九年级 · 画法几何学
(本题 3 分)（2022$\cdot$浙江衢州$\cdot$九年级期末）如图, 在 $\triangle A B C$ 中, $A B=A C=\sqrt{5}$, $B C=4$, 按下列步骤作图: (1)以点 $A$ 为圆心, 适当的长度为半径作弧, 分别交 $A B$, $A C$ 于点 $E, F$, 再分别以点 $E, F$ 为圆心, 大于 $\frac{1}{2} E F$ 的长为半径作弧相交于点 $H$, 作射线 $A H$; (2) 分别以点 $A, B$ 为圆心, 大于 $\frac{1}{2} A B$ 的长为半径作弧相交于点 $M, N$, 作直线 $M N$, 交射线 $A H$ 于点 $O$; (3)以点 $O$ 为圆心, 线段 $O A$ 长为半径作圆. 则 $\odot O$ 的半径为 $(\quad)$
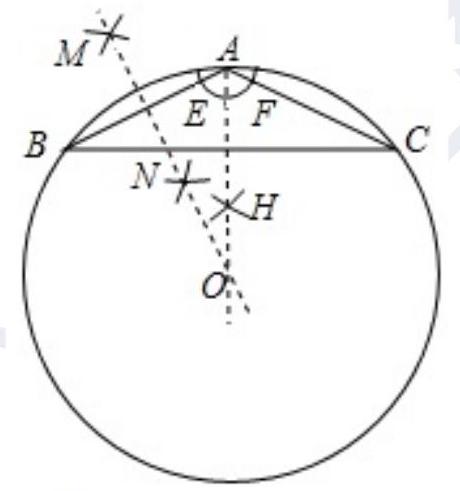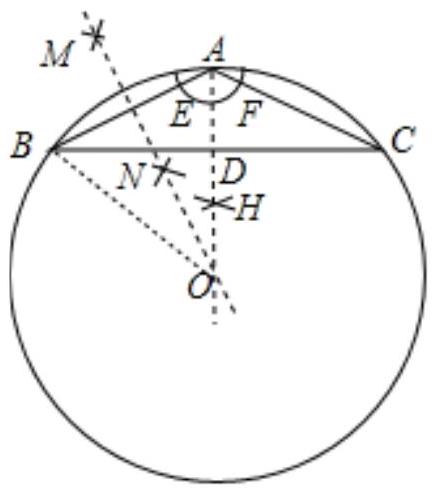
A. 2.5B. $\sqrt{5}$C. 2D. 5
答案: A
解析: A【解析】【分析】利用基本作图得到AO平分angleBAC,MN垂直平分AB，利用等腰三角形的性质得到AOperpBC,BD=CD=2,连接OB,如图,设odotO的半径为r,利用勾股定理计算出AD=1,则OD=r-1,再利用勾股定理得到2^2+(r-1)^2=r^2,然后解方程即可.【详解】由作法得AO平分angleBAC,MN垂直平分AB,设AO交BC于D,becauseAB=ACthereforeAOperpBC,BD=CD=frac12BC=frac12times4=2,连接OB,如图,设odotO的半径为r,在RttriangleABD中,AD=sqrtAB^2-BD^2=1,在RttriangleOBD中,OB=r,OD=r-1,therefore2^2+(r-1)^2=r^2解得r=2.5,即odotO的半径为2.5.故选：A。【点睛】本题考查了作图-复杂作图,线段垂直平分线的性质,等腰三角形的性质,解决此类题目的关键是熟悉基本几何图形的性质，结合几何图形的基本性质把复杂作图拆解成基本作图，逐步操作．也考查了等腰三角形的判定与性质和勾股定理.